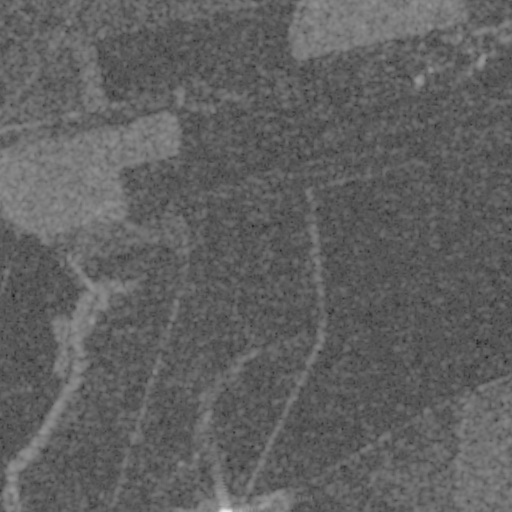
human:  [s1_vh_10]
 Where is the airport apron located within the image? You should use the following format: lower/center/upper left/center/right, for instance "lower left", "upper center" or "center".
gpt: The airport apron is located in the upper right of the image.
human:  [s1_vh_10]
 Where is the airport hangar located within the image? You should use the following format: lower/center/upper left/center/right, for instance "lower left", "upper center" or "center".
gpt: The airport hangar is located in the upper right of the image.
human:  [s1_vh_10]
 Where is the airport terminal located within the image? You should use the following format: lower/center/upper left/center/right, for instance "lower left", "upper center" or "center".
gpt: The airport terminal is located in the upper right of the image.
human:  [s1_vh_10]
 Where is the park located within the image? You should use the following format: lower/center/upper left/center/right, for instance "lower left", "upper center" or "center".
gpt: The park is located in the lower center of the image.
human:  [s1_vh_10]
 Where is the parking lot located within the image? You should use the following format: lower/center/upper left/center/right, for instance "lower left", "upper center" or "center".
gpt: The parking lot is located in the upper right of the image.
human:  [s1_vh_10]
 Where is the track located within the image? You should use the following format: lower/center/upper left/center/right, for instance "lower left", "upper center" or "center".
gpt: There is no track in the image.

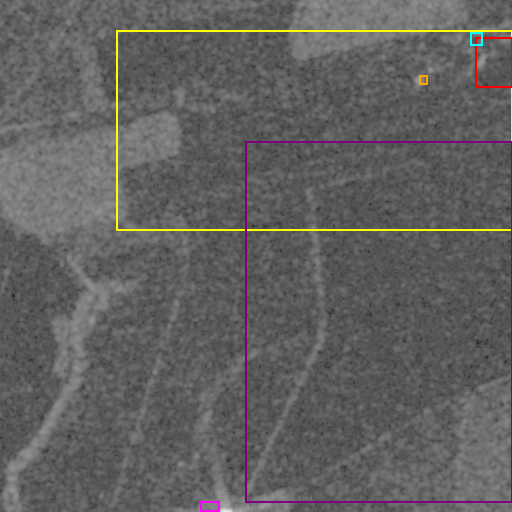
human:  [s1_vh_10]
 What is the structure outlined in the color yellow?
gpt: The structure outlined in yellow is an airport.
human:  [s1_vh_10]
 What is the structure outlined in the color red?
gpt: The structure outlined in red is an airport apron.
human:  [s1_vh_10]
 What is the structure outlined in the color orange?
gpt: The structure outlined in orange is an airport hangar.
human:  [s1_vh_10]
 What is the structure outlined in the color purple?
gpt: The structure outlined in purple is a crop field.
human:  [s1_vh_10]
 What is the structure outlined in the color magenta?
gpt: The structure outlined in magenta is a park.
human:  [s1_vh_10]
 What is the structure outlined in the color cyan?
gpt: The structure outlined in cyan is a parking lot.
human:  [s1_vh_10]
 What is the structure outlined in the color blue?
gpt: There is no blue outline.